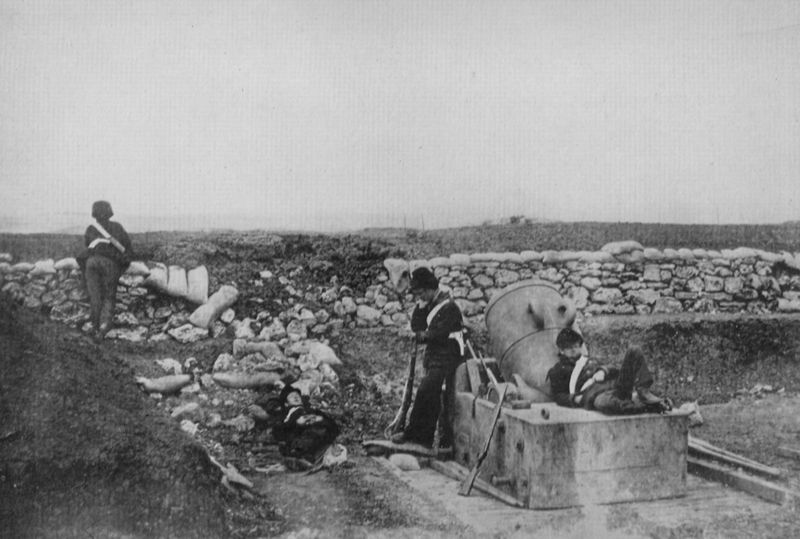
Titel: Ein ruhiger Tag an der Mörserkanone
Künstler: Roger Fenton
Standort: USA
Institution: Sammlung Gernsheim
Schlagwörter: himmel, mann, schlaf, weiß, landschaft, menschen, frankreich, grau, hut, hüte, männer, schwarz, stützen, gürtel, haus, alt, anzug, jung, mütze, wand, stehen, stein, steine, tot, wache, erde, feld, horizont, hügel, natur, weite, boden, front, arbeit, brunnen, ofen, krug, aussicht, ruhe, ecke, liegen, schlafen, schlafend, acker, säcke, hitze, mauer, pause, amerika, arbeiter, krieg, lehnen, trümmer, soldaten, langeweile, metall, warten, grass, foto, fotografie, photographie, kanone, maschine, ruine, gefäß, beton, uniform, waffen, soldat, waffe, wartend, helm, photo, mauern, gewehr, graben, geschütz, gurt, stellung, gewehre, armut, fotographie, ausruhen, mörser, schlachtfeld, faul, kessel, pistole, abwehr, wall, archäologie, ausgrabung, weltkrieg, liegender, bürgerkrieg, zwang, krater, kriegsszene, bewachen, schlafende soldaten, deckung, erdwall, sandsäcke, schützengraben, eckje, härte, krimkrieg, ssoldaten, horizoint, 1 weltkrieg, solaten, ruhende soldaten, sandsack, kanune, kananone, ful, helm uniform